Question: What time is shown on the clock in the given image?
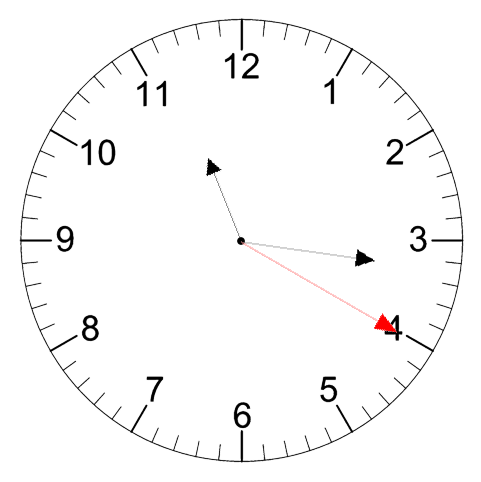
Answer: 11:16:20